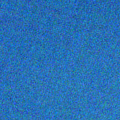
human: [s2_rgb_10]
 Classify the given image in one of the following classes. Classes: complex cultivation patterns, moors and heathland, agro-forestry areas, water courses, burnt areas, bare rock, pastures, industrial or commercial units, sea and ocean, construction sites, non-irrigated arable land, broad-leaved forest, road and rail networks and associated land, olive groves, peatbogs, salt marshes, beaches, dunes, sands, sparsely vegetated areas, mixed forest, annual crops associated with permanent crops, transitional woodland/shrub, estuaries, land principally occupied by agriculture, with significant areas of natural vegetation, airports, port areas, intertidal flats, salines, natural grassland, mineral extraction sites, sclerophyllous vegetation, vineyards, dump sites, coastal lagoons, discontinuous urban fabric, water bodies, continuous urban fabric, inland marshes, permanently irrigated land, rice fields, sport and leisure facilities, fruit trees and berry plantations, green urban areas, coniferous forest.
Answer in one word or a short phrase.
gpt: sea and ocean